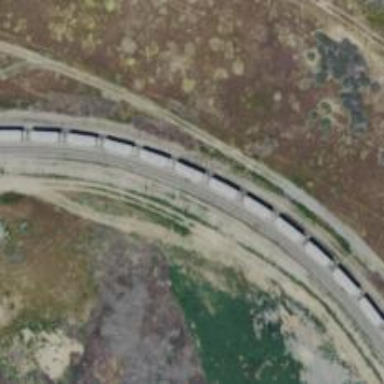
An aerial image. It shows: Railway siding with rails.